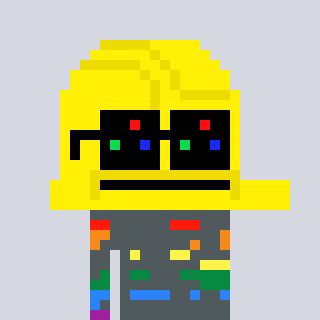
a pixel art character with square black sunglasses, a construction helmet-shaped head and a magenta-colored body on a cool background